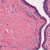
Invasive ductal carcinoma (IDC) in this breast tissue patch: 0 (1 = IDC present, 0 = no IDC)